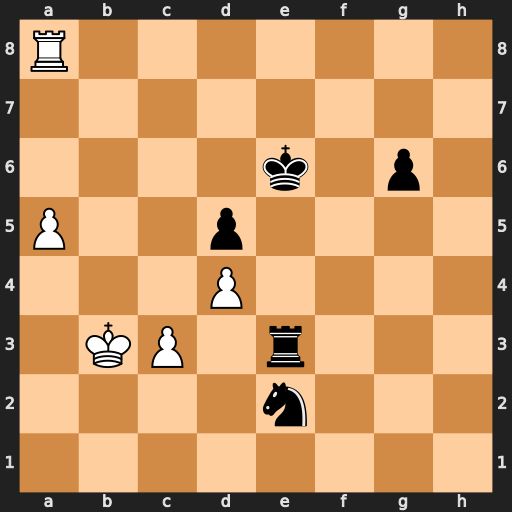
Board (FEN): R7/8/4k1p1/P2p4/3P4/1KP1r3/4n3/8
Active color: w
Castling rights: -
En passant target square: -
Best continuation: Re8+ Kd6 Rxe3